Aerial crown-view tile of a tropical tree (Barro Colorado Island, Panama), acquired 20241014:
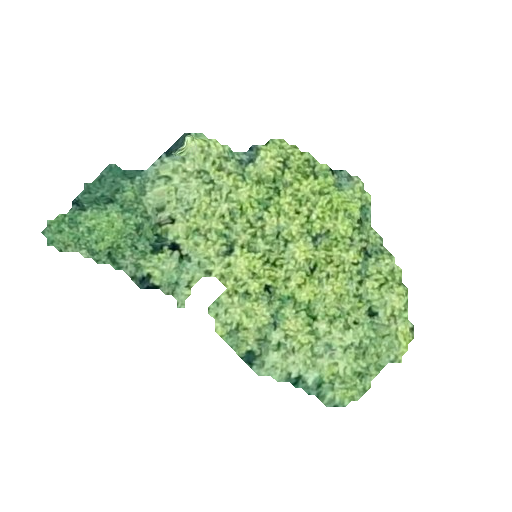
Species: Guarea guidonia
GBIF accepted scientific name: Guarea guidonia
Crown area: 87.061 m²